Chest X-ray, AP view. Patient: 11 years old, sex F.
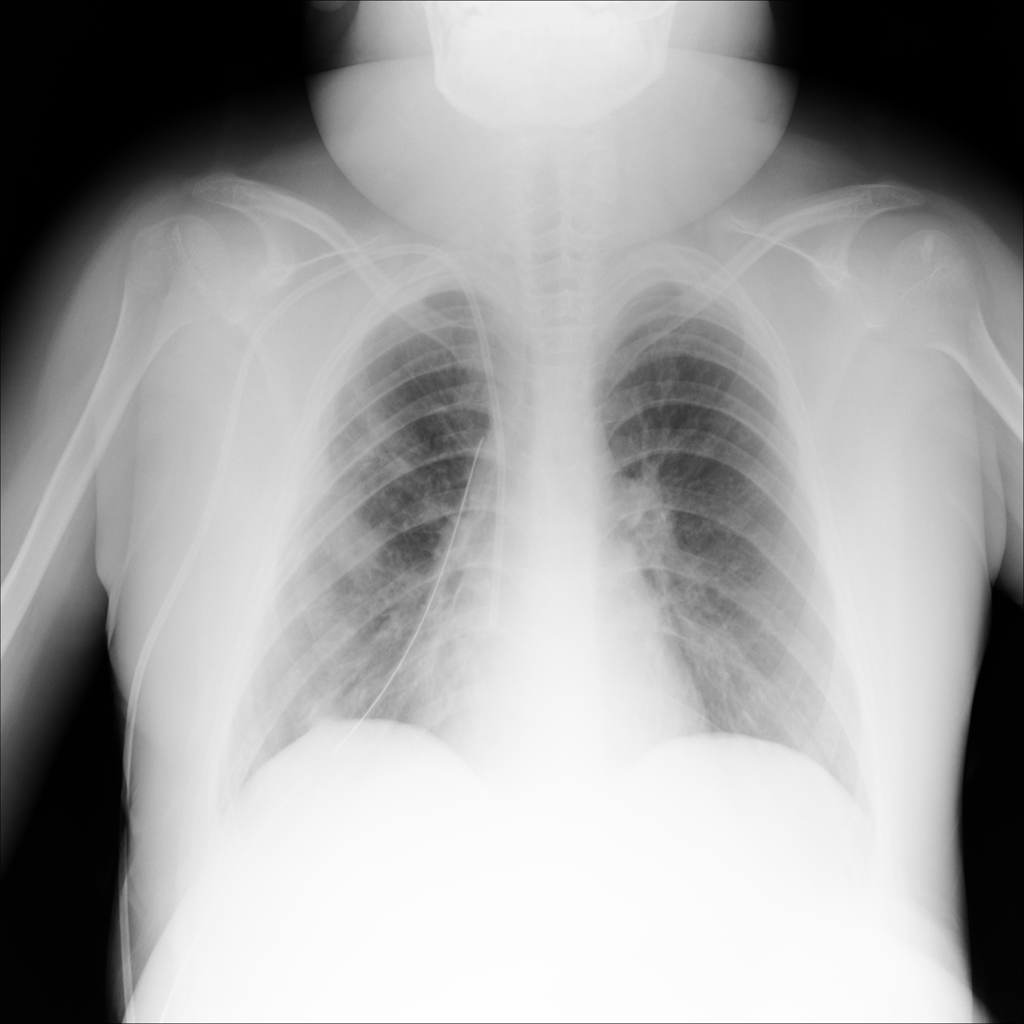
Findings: Infiltration